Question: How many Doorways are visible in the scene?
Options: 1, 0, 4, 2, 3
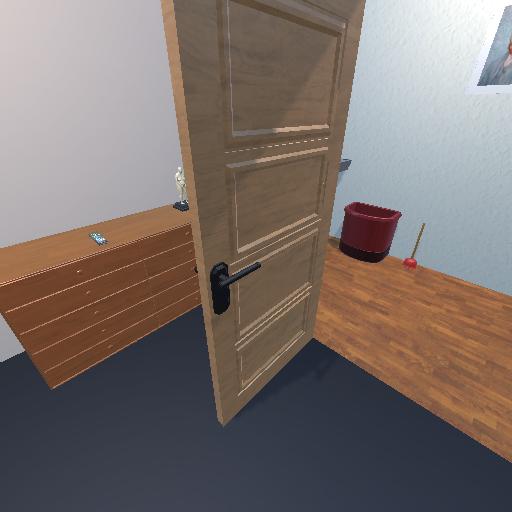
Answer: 1